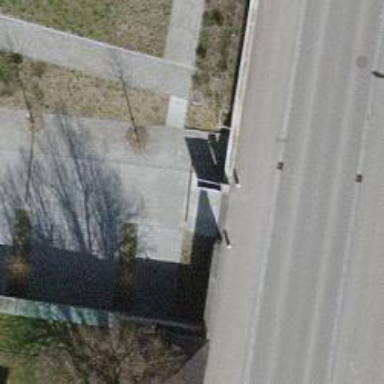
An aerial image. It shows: Set of steps on the road.